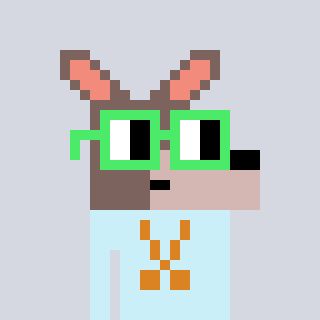
a pixel art character with square light green glasses, a kangaroo-shaped head and a cold-colored body on a cool background